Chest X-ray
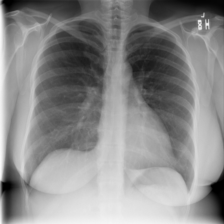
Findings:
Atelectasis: negative
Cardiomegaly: negative
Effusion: negative
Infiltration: negative
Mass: negative
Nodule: negative
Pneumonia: negative
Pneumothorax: negative
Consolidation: negative
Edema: negative
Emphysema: negative
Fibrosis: negative
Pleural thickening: negative
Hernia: negative